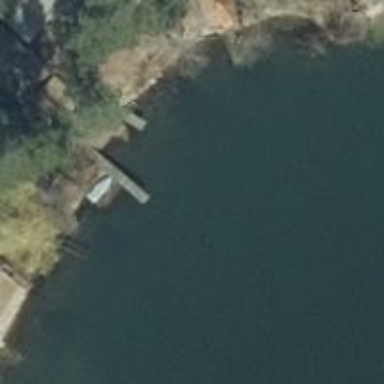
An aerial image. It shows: Man-made pier.